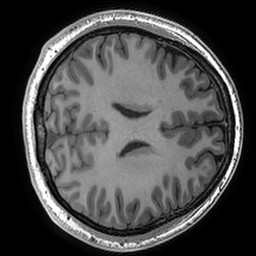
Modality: T1w
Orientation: axial
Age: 21
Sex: male